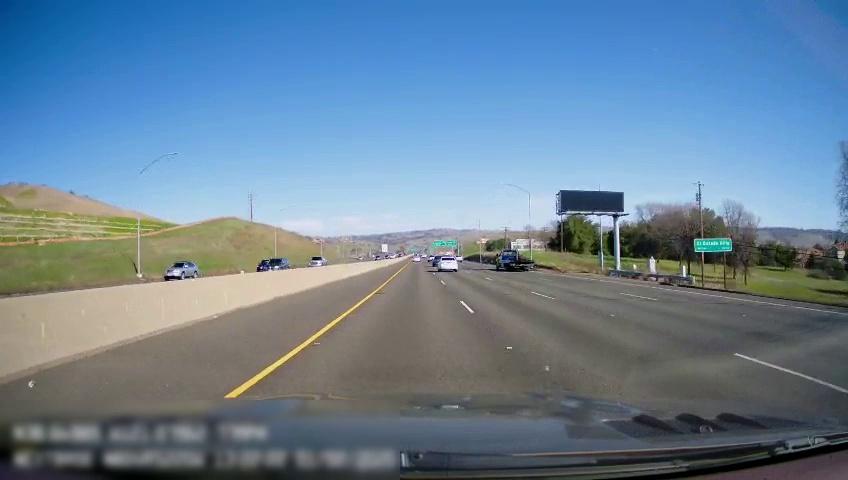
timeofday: Day
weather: Sunny
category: Drivable Space
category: Vehicles | Car
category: Vehicles | SUV
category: Vehicles | SUV
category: Vehicles | SUV
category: Vehicles | Car
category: Vehicles | Car
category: Vehicles | Other LV
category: Lanes | Current Lane
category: Lanes | Current Lane
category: Lanes | Alternate Lane
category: Lanes | Alternate Lane
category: Lanes | Alternate Lane
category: Traffic | Signs
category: Traffic | Signs
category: Traffic | Signs